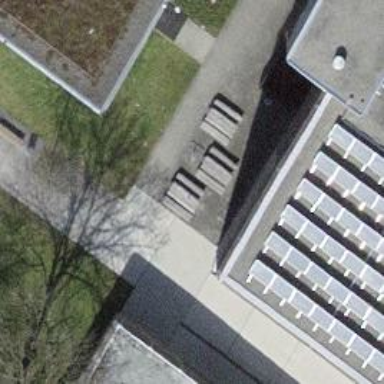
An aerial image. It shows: Picnic table located in leisure land area.